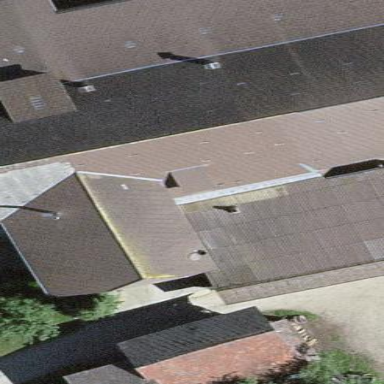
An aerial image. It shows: Farm building.